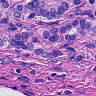
Metastatic tissue present: yes